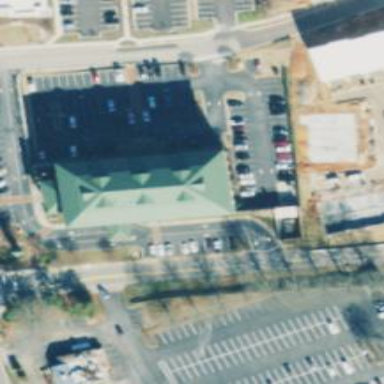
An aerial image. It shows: Town hall building with dark green roof.